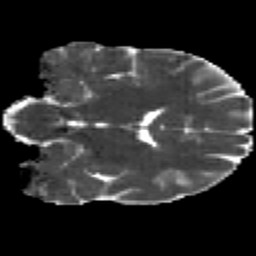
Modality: MD
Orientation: coronal
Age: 29
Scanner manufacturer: siemens
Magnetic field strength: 3 T
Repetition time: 2.2 s
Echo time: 0.084 s